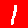
Digit: 1